Question:
I created a fas.m script, but I'm getting wrong result.
'''
function [fnc2] = fas(x)
if x>=0 && x<1
fnc2 = x^3;
elseif x>=1 && x<2
fnc2 = 2-((x^2)/5);
elseif x>2
fnc2 = x^2+x;
elseif x<0
fprintf('x is smaller than 0, function is not defined');
end
'''
'''
clear
clc
h=0.05;
x=0.05;
x0=0;
xn=3;
while x<=2.95
fas(x);
I=0.025*(fas(x0)+2*fas(x)+fas(x0));
x=x+h;
end
'''
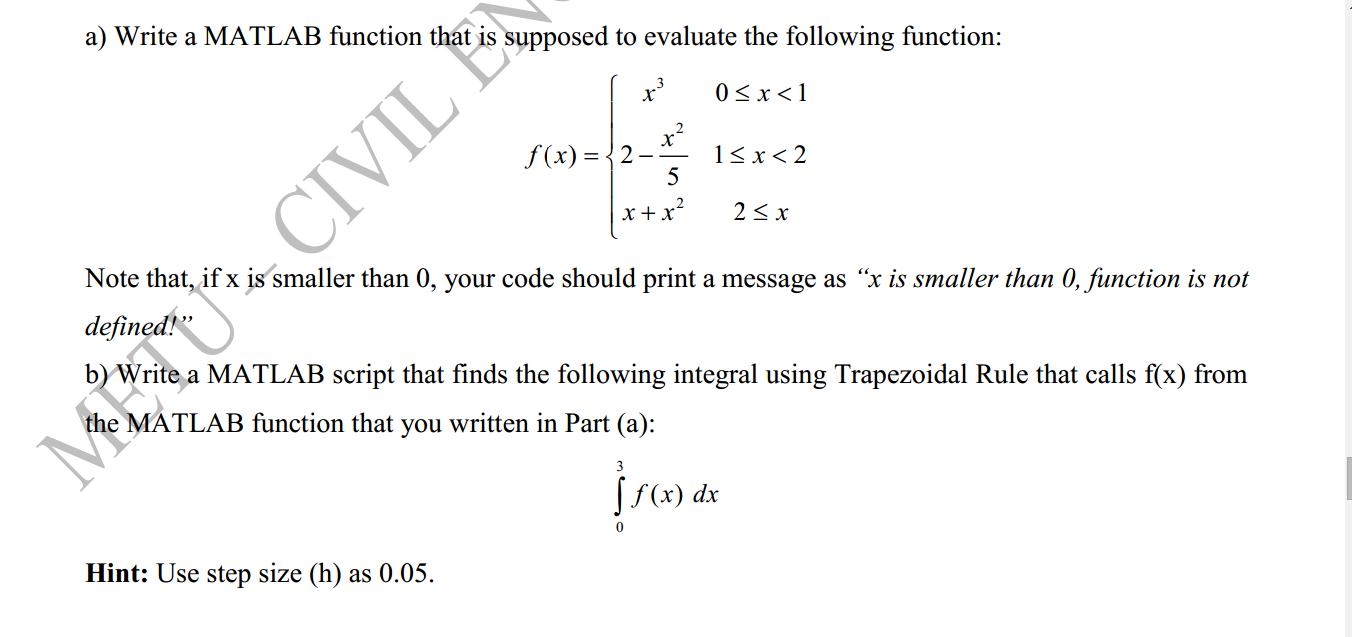
Answer: Trapezoidal rule is,

so,
'''
h = 0.05;
x = 0;
I = 0;
while x < 3
I = I + h * (fas(x) + fas(x + h)) / 2;
x = x + h;
end
disp(I);
'''
you will get 'I = 11.3664' while the actual value of 'I' is '10.3667'.